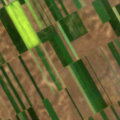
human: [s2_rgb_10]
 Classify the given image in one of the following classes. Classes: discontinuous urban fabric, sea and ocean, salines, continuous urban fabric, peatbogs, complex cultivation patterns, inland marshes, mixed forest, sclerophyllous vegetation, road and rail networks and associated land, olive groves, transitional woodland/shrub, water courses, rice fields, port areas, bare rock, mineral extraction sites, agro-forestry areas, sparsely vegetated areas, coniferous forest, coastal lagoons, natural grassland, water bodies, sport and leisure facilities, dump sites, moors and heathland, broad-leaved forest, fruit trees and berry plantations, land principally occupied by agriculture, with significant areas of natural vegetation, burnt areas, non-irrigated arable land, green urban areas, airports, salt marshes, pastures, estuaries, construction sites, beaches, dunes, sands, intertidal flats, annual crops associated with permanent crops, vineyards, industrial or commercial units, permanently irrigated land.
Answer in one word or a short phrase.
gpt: non-irrigated arable land